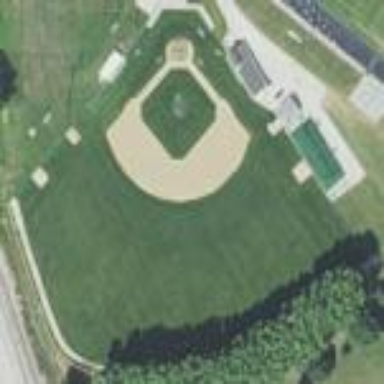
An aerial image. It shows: Baseball pitch for leisure and sports activities.